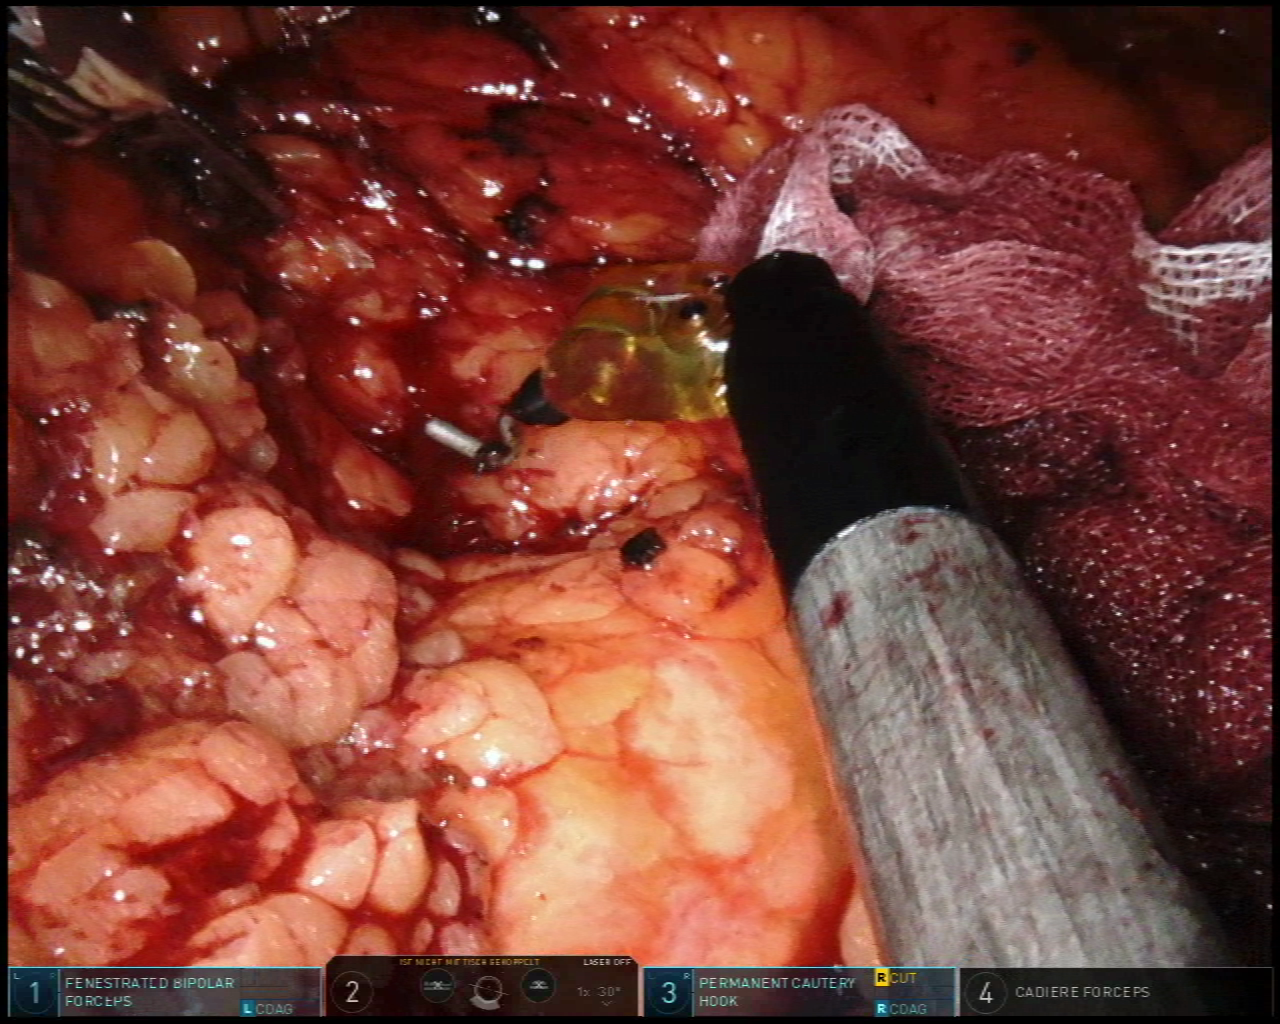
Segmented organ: pancreas
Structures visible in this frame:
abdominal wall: no
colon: no
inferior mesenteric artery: no
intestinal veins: no
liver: no
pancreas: yes
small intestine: no
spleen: no
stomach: no
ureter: no
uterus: no
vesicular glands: no